Field crop: tomato
Growth stage: 1
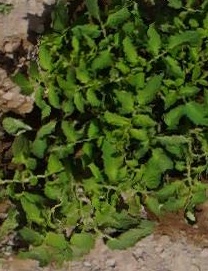
Species: tomato